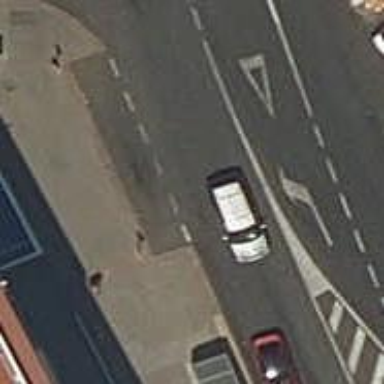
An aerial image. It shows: Taxi stand.